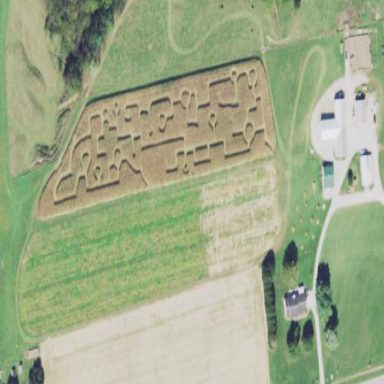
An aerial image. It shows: Maze attraction.